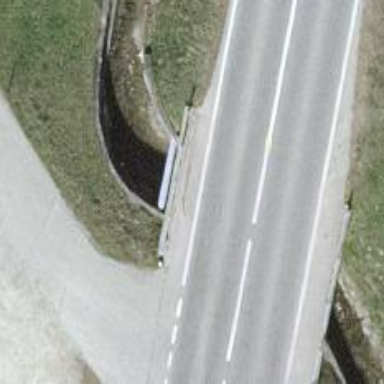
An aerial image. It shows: Culvert tunnel.